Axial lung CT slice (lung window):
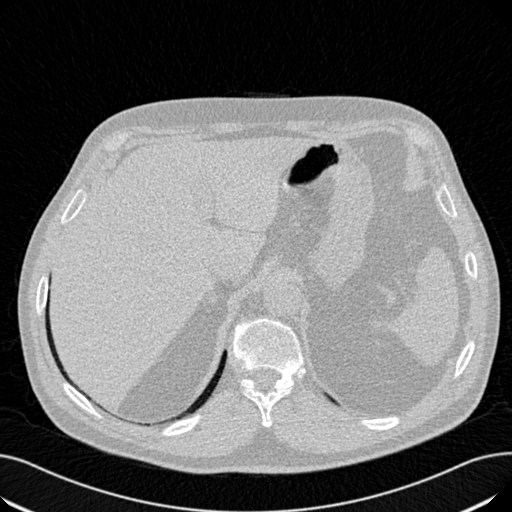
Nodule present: no